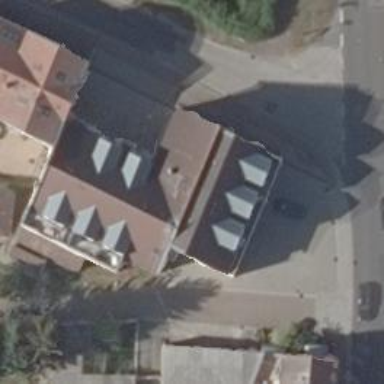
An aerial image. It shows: Ambulance station for emergencies.